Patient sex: M
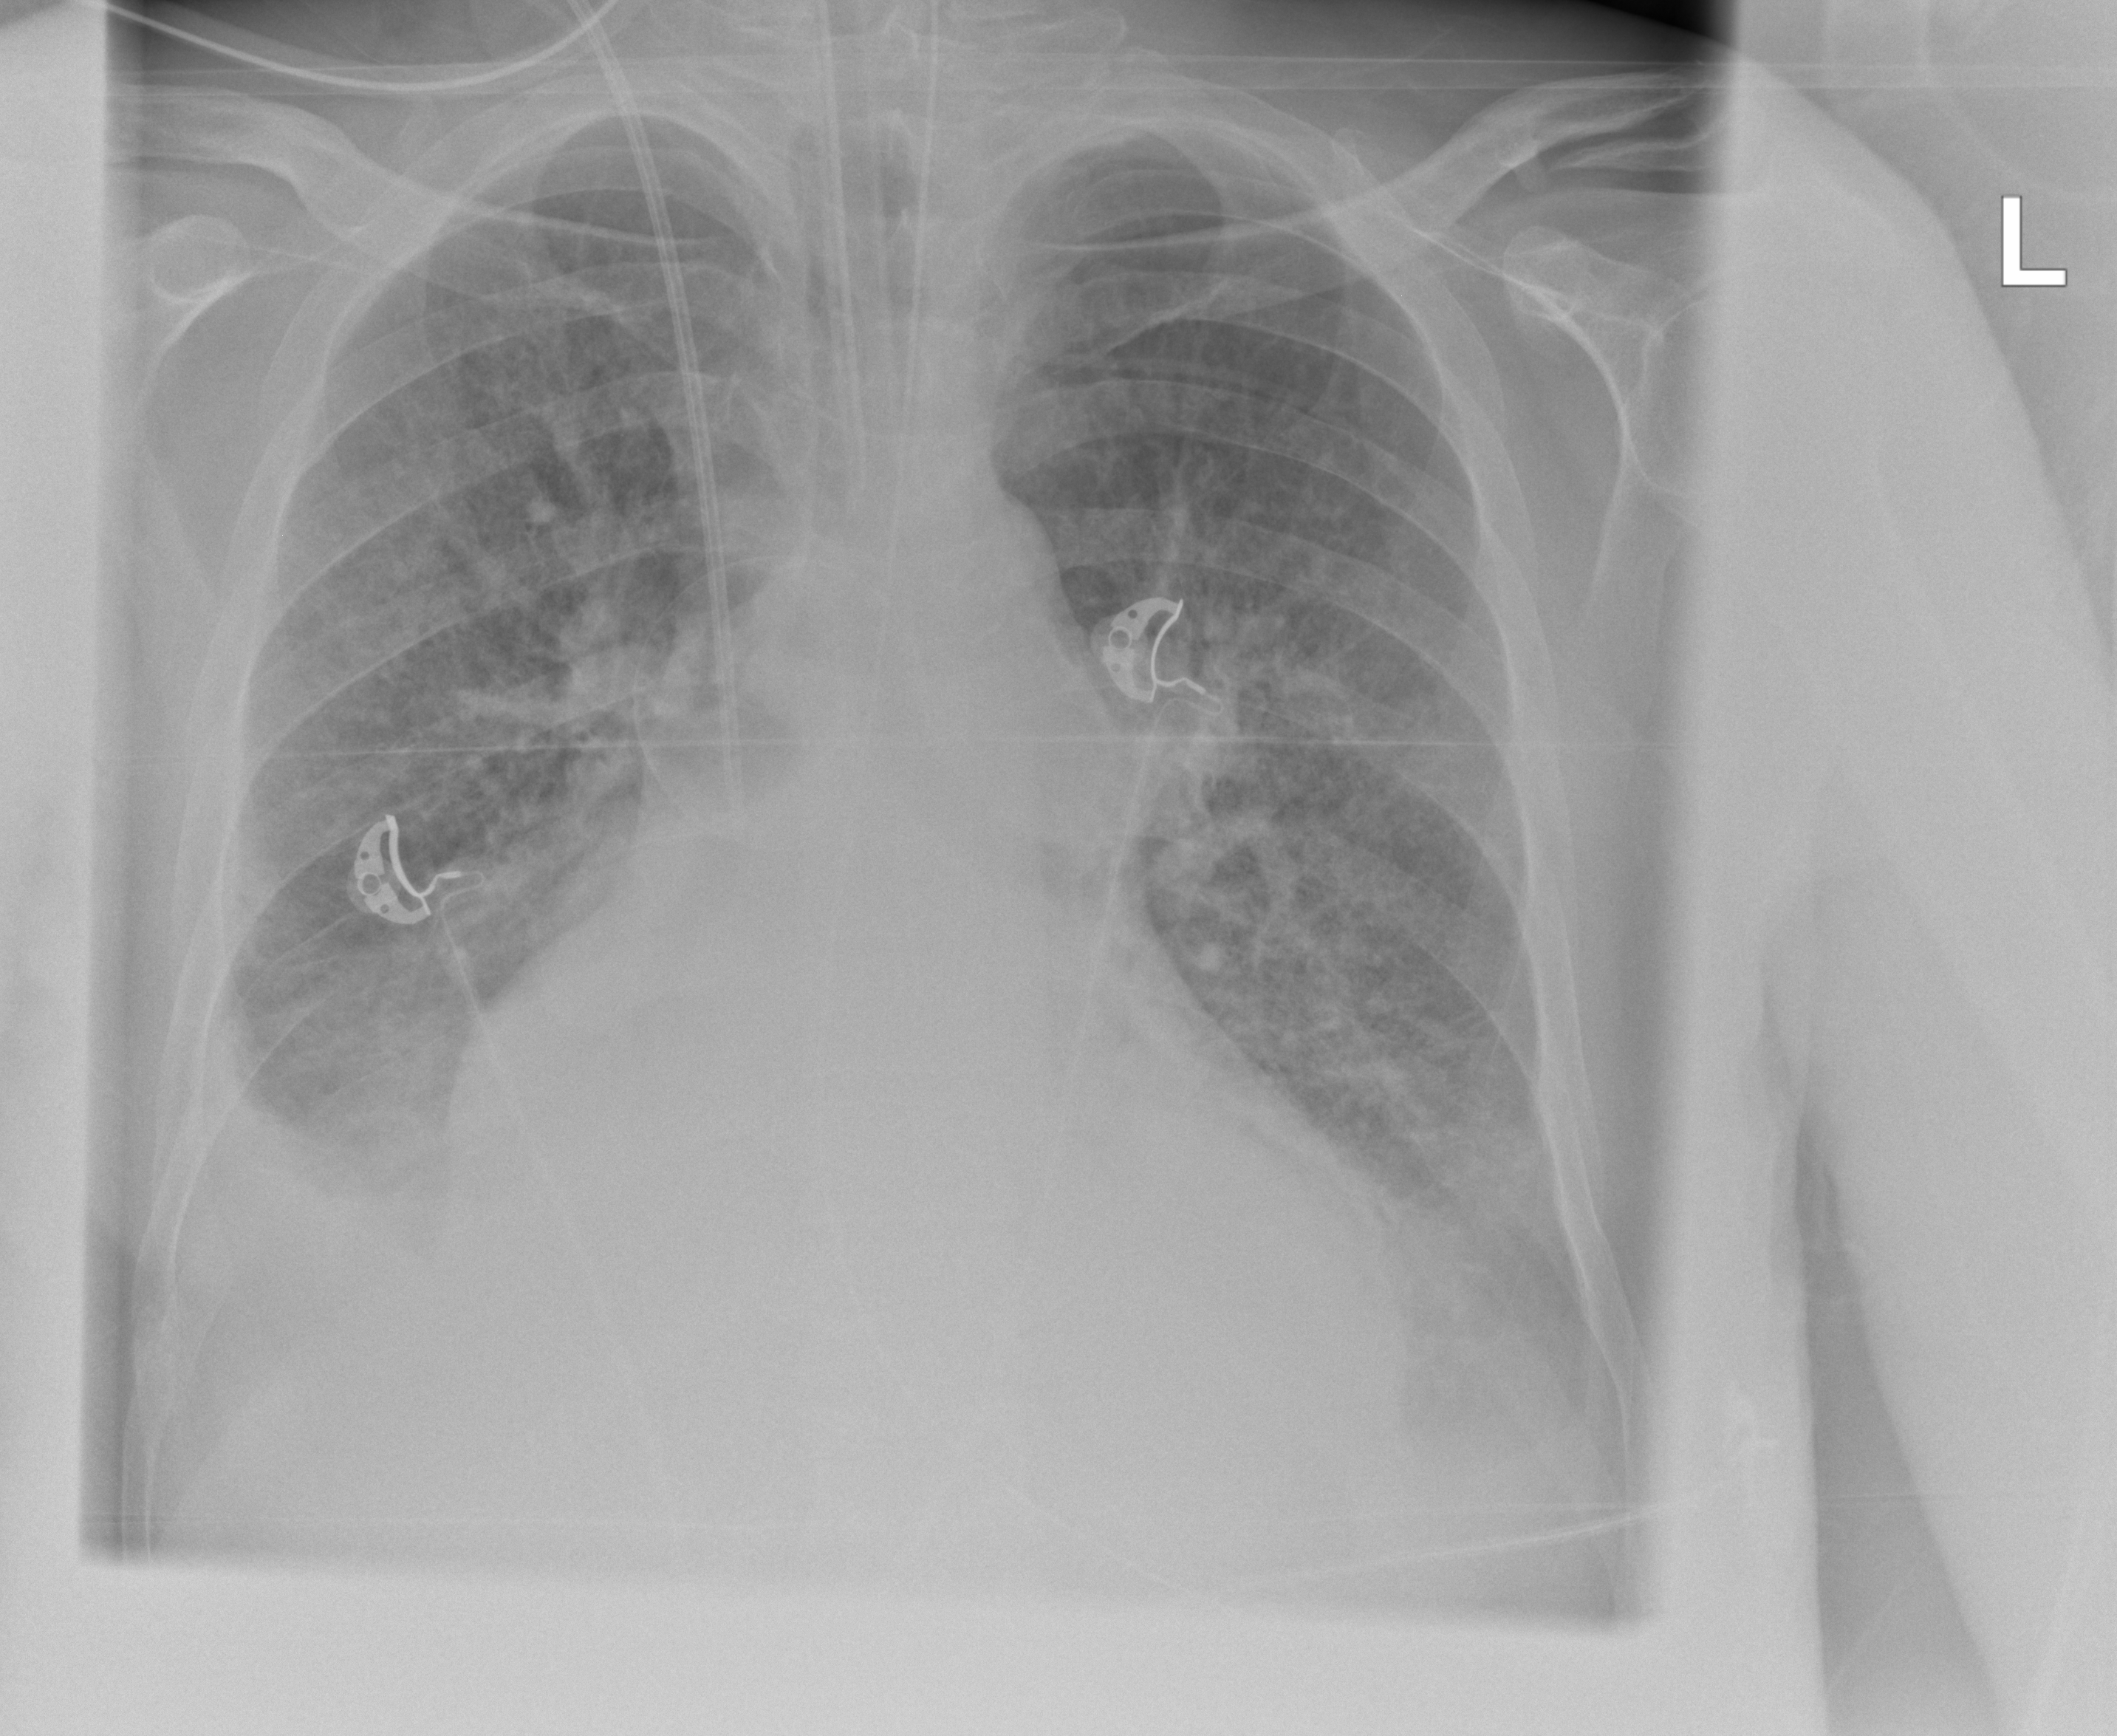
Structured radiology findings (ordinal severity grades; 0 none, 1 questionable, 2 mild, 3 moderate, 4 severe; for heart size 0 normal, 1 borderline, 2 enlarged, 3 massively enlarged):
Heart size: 2
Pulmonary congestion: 2
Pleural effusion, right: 3
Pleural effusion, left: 2
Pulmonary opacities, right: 3
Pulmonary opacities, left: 2
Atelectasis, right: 2
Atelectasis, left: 2